Aerial crown-view tile of a tropical tree (Barro Colorado Island, Panama), acquired 20241014:
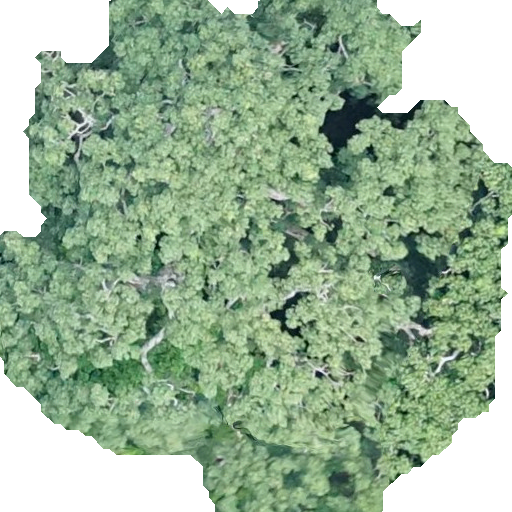
Species: Ceiba pentandra
GBIF accepted scientific name: Ceiba pentandra
Crown area: 335.701 m²